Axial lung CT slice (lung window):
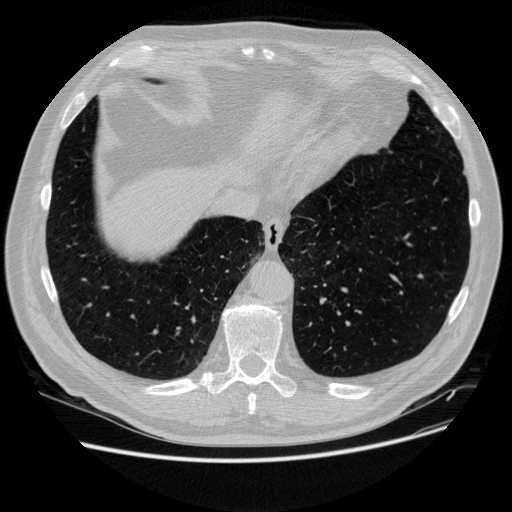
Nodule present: no